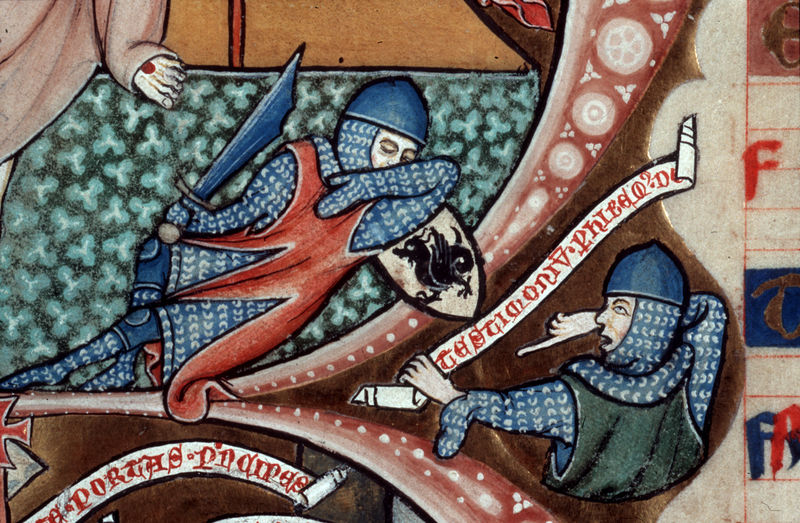
Titel: Codex Gisle
Institution: Osnabrück, Diözesanarchiv
Schlagwörter: blau, fuß, gemälde, hand, kampf, schlaf, weiß, wunde, grün, blumen, braun, frankreich, rot, malerei, ornament, band, tod, chaos, schrift, bogen, soldaten, inschrift, ornamente, nagel, bögen, klinge, schild, blut, buch, kreuz, schwert, buchstaben, soldat, helm, ritter, rüstung, wappen, christus, grab, jesus, mittelalter, kreuzzug, schriftrolle, bänder, verzierungen, auferstehung, handschrift, rosetten, schriftband, kettenhemd, schutzschild, illuminiert, inizialen, balue, kapf, wund, portas, aggressivität